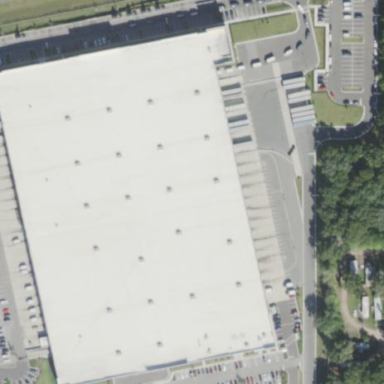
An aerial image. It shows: Warehouse building.